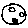
Label: moon